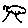
Label: tree